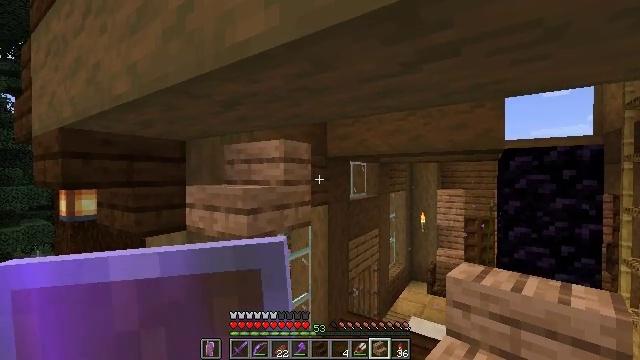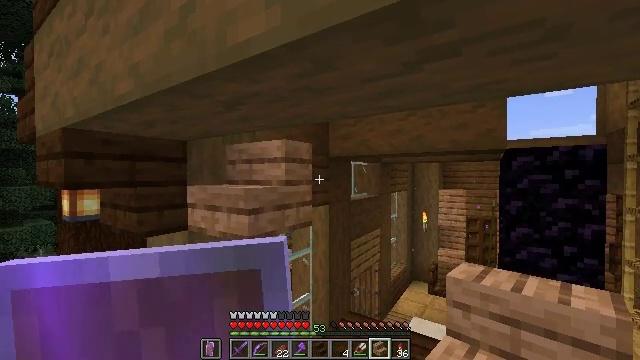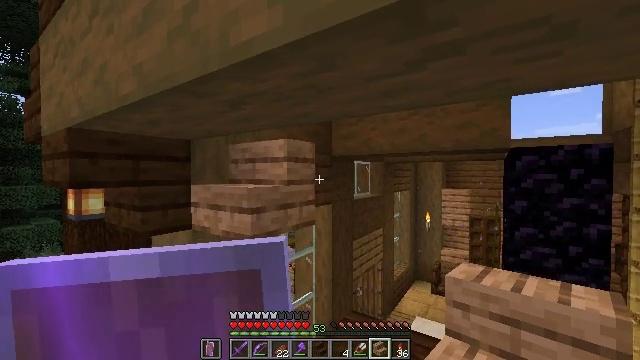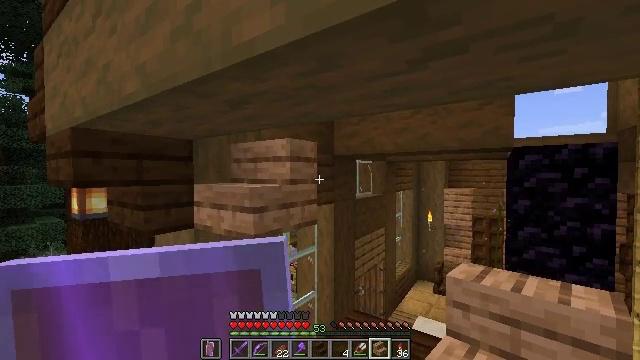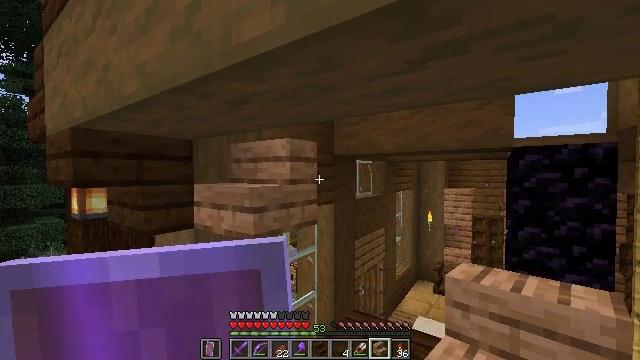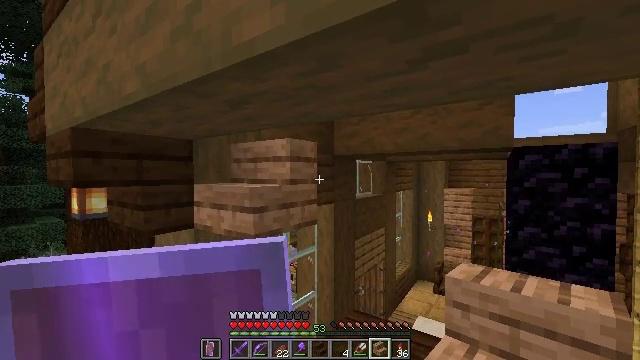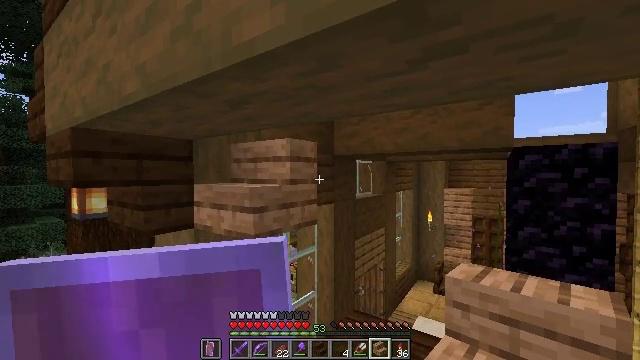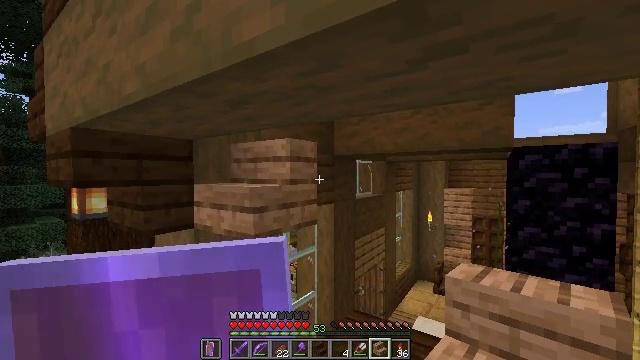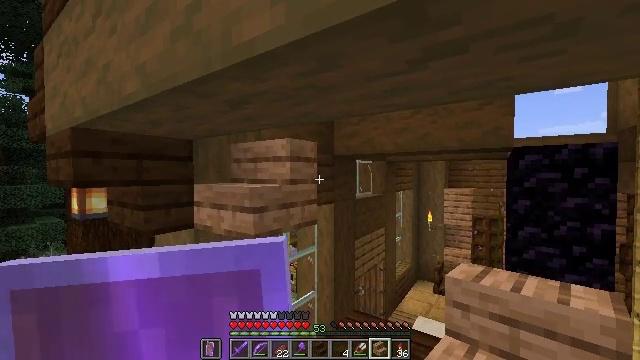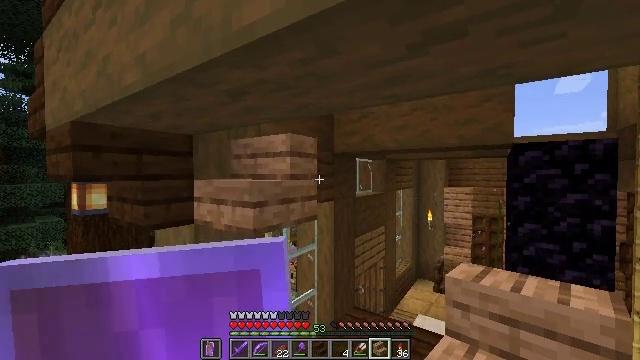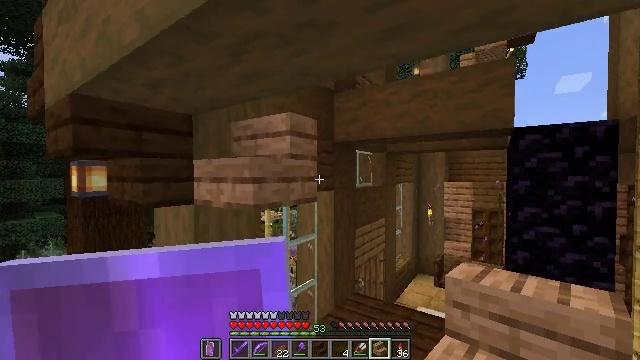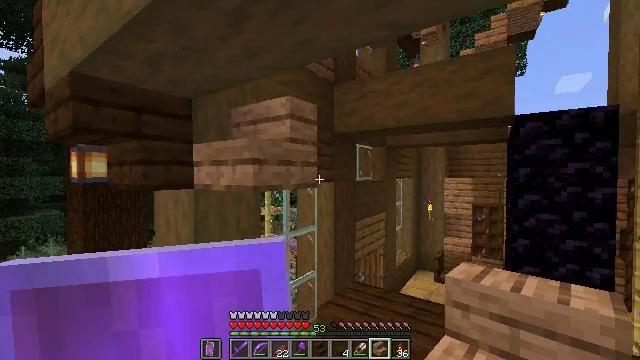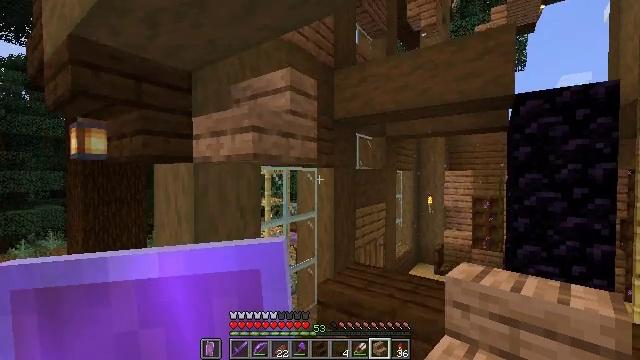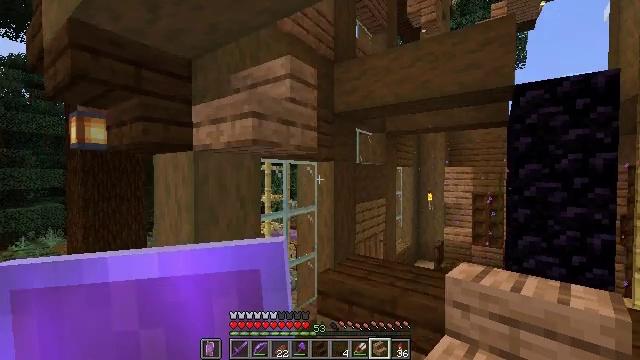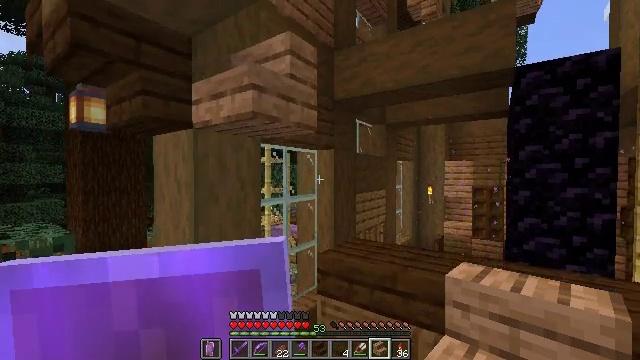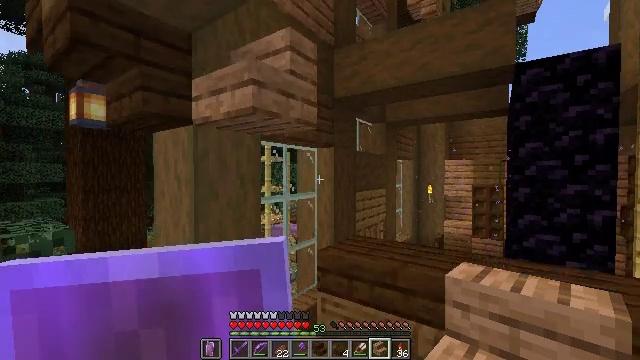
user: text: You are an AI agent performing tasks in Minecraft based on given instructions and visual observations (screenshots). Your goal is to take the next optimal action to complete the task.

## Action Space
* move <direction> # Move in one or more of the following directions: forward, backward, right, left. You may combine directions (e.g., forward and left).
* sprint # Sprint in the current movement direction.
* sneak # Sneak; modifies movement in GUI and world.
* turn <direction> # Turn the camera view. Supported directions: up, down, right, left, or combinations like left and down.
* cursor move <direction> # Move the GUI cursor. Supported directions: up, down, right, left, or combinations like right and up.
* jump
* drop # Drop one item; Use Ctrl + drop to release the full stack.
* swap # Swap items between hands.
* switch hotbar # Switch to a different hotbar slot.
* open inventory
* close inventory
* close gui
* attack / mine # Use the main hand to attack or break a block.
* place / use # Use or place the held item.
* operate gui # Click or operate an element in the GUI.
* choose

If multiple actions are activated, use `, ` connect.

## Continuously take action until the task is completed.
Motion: motion action
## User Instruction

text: Break the jungle stairs to collect them.
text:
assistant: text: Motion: no_op
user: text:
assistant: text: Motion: no_op
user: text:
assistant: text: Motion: no_op
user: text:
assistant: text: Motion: no_op
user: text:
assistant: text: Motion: no_op
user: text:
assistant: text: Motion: no_op
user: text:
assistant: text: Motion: no_op
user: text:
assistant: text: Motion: no_op
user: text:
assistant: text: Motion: sneak
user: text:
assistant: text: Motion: sneak
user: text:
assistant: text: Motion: sneak
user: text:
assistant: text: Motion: sneak
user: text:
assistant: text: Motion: sneak
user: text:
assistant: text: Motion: sneak
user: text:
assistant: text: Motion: sneak
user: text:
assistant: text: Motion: sneak
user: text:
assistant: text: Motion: turn up
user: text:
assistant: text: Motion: turn up
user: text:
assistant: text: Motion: turn up
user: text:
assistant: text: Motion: turn up
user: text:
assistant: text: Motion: turn up
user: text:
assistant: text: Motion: no_op
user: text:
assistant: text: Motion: no_op
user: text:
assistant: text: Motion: no_op
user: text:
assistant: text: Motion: move forward
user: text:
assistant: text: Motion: move forward
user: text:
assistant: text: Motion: move forward
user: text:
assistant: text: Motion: no_op
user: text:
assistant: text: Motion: no_op
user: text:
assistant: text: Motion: jump